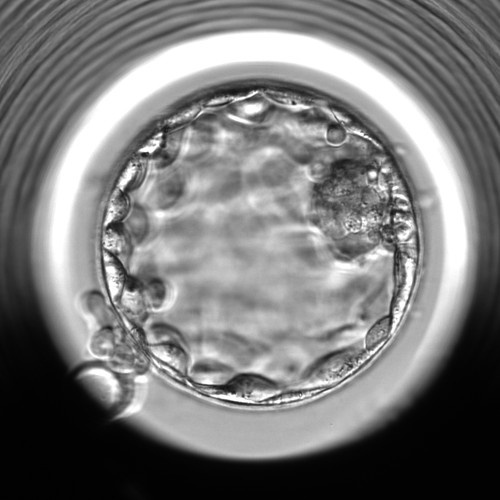
Embryo quality: good